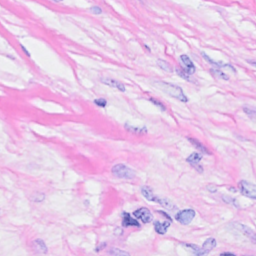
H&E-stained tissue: Breast